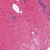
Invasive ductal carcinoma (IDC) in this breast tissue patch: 0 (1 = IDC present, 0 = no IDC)